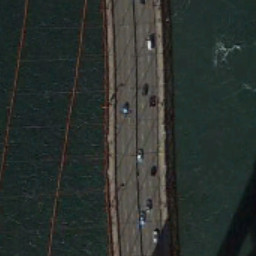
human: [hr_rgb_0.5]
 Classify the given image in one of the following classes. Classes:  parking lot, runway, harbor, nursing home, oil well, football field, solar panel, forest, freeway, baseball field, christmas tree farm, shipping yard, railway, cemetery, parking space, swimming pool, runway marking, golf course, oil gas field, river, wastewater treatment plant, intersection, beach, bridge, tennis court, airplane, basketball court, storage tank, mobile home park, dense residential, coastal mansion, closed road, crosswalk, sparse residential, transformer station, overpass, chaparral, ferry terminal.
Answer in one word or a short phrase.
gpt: bridge